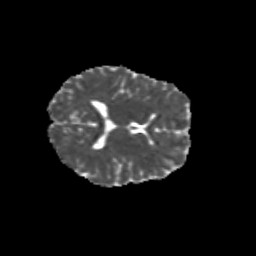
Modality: MD
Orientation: axial
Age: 11
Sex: female
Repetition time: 9.512 s
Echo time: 0.089 s